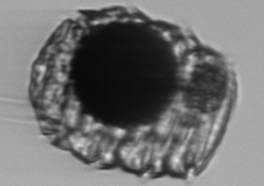
Label: Polykrikos